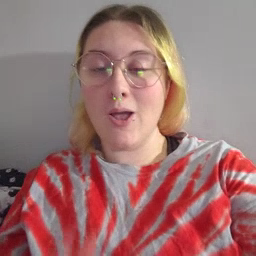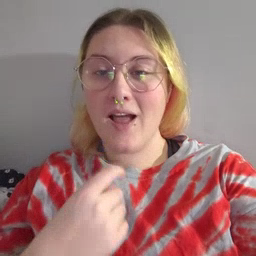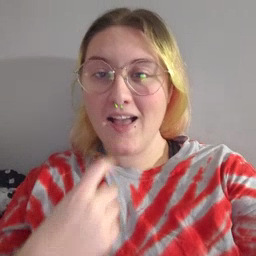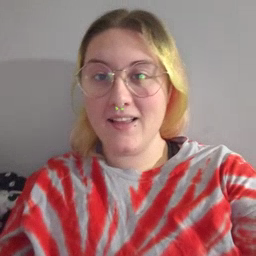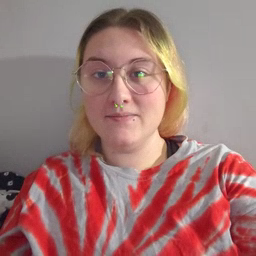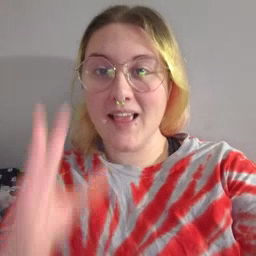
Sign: red